Question: Count the number of objects in the diagram.
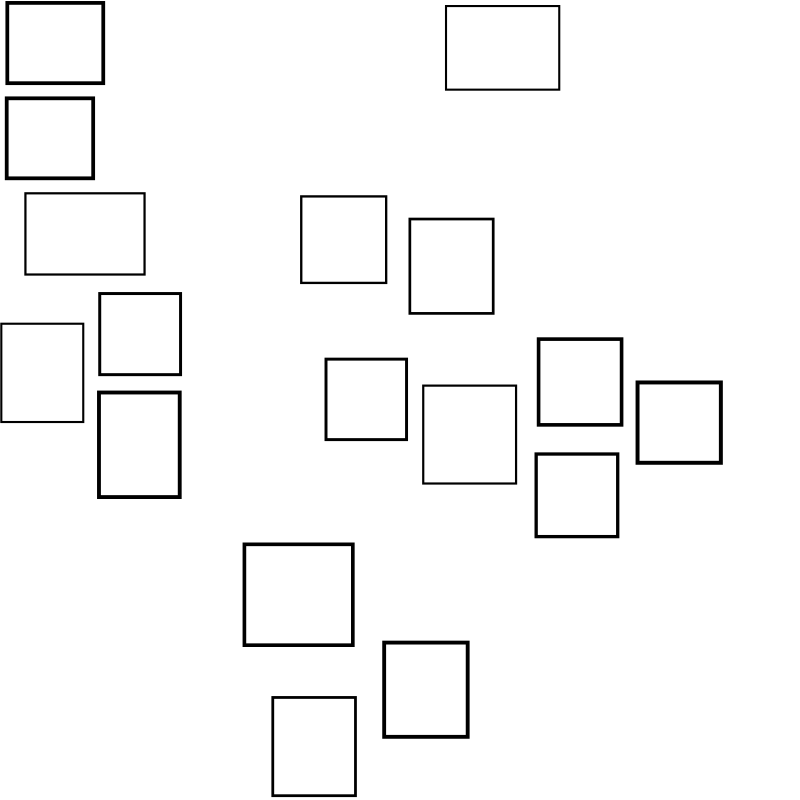
Answer: 17